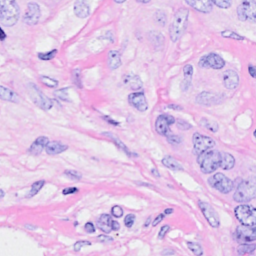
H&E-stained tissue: Breast